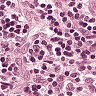
Metastatic tissue present: yes